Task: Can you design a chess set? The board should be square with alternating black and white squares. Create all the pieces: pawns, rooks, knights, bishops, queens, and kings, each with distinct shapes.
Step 686:
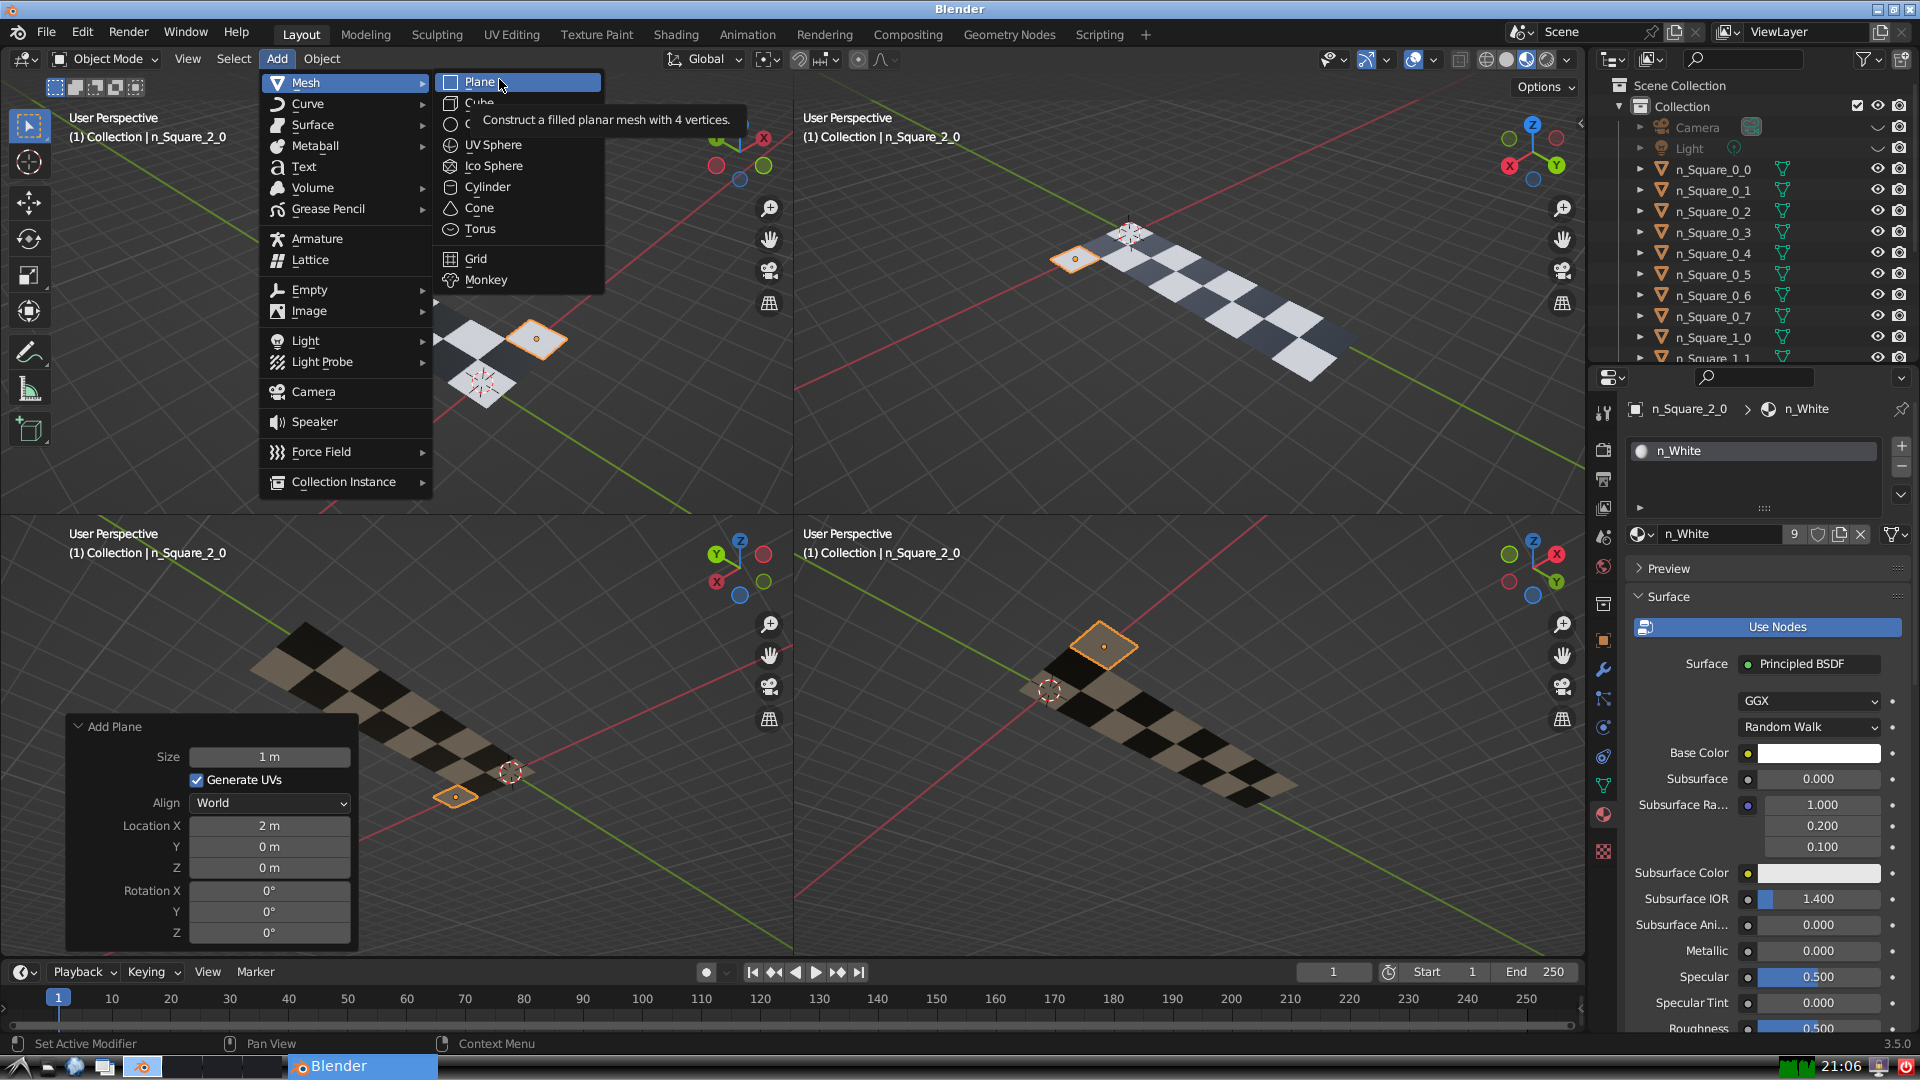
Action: click: no